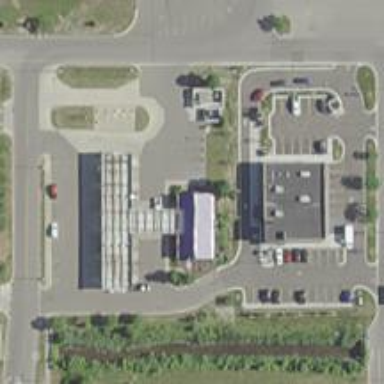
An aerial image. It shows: Convenience shop.